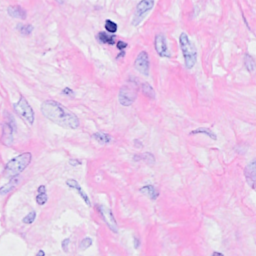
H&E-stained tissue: Breast